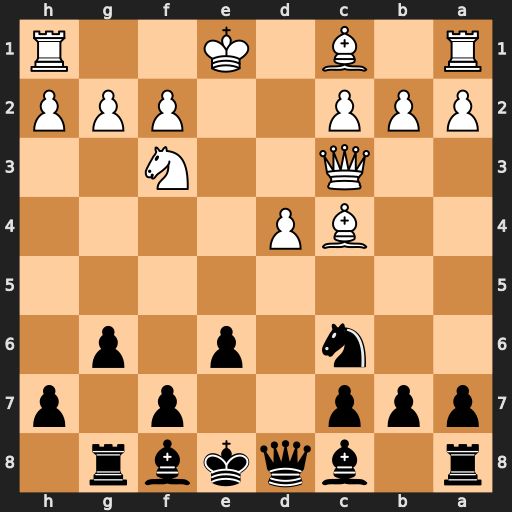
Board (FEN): r1bqkbr1/ppp2p1p/2n1p1p1/8/2BP4/2Q2N2/PPP2PPP/R1B1K2R
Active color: b
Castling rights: KQq
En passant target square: -
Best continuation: Bb4 Qxb4 Nxb4